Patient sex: F
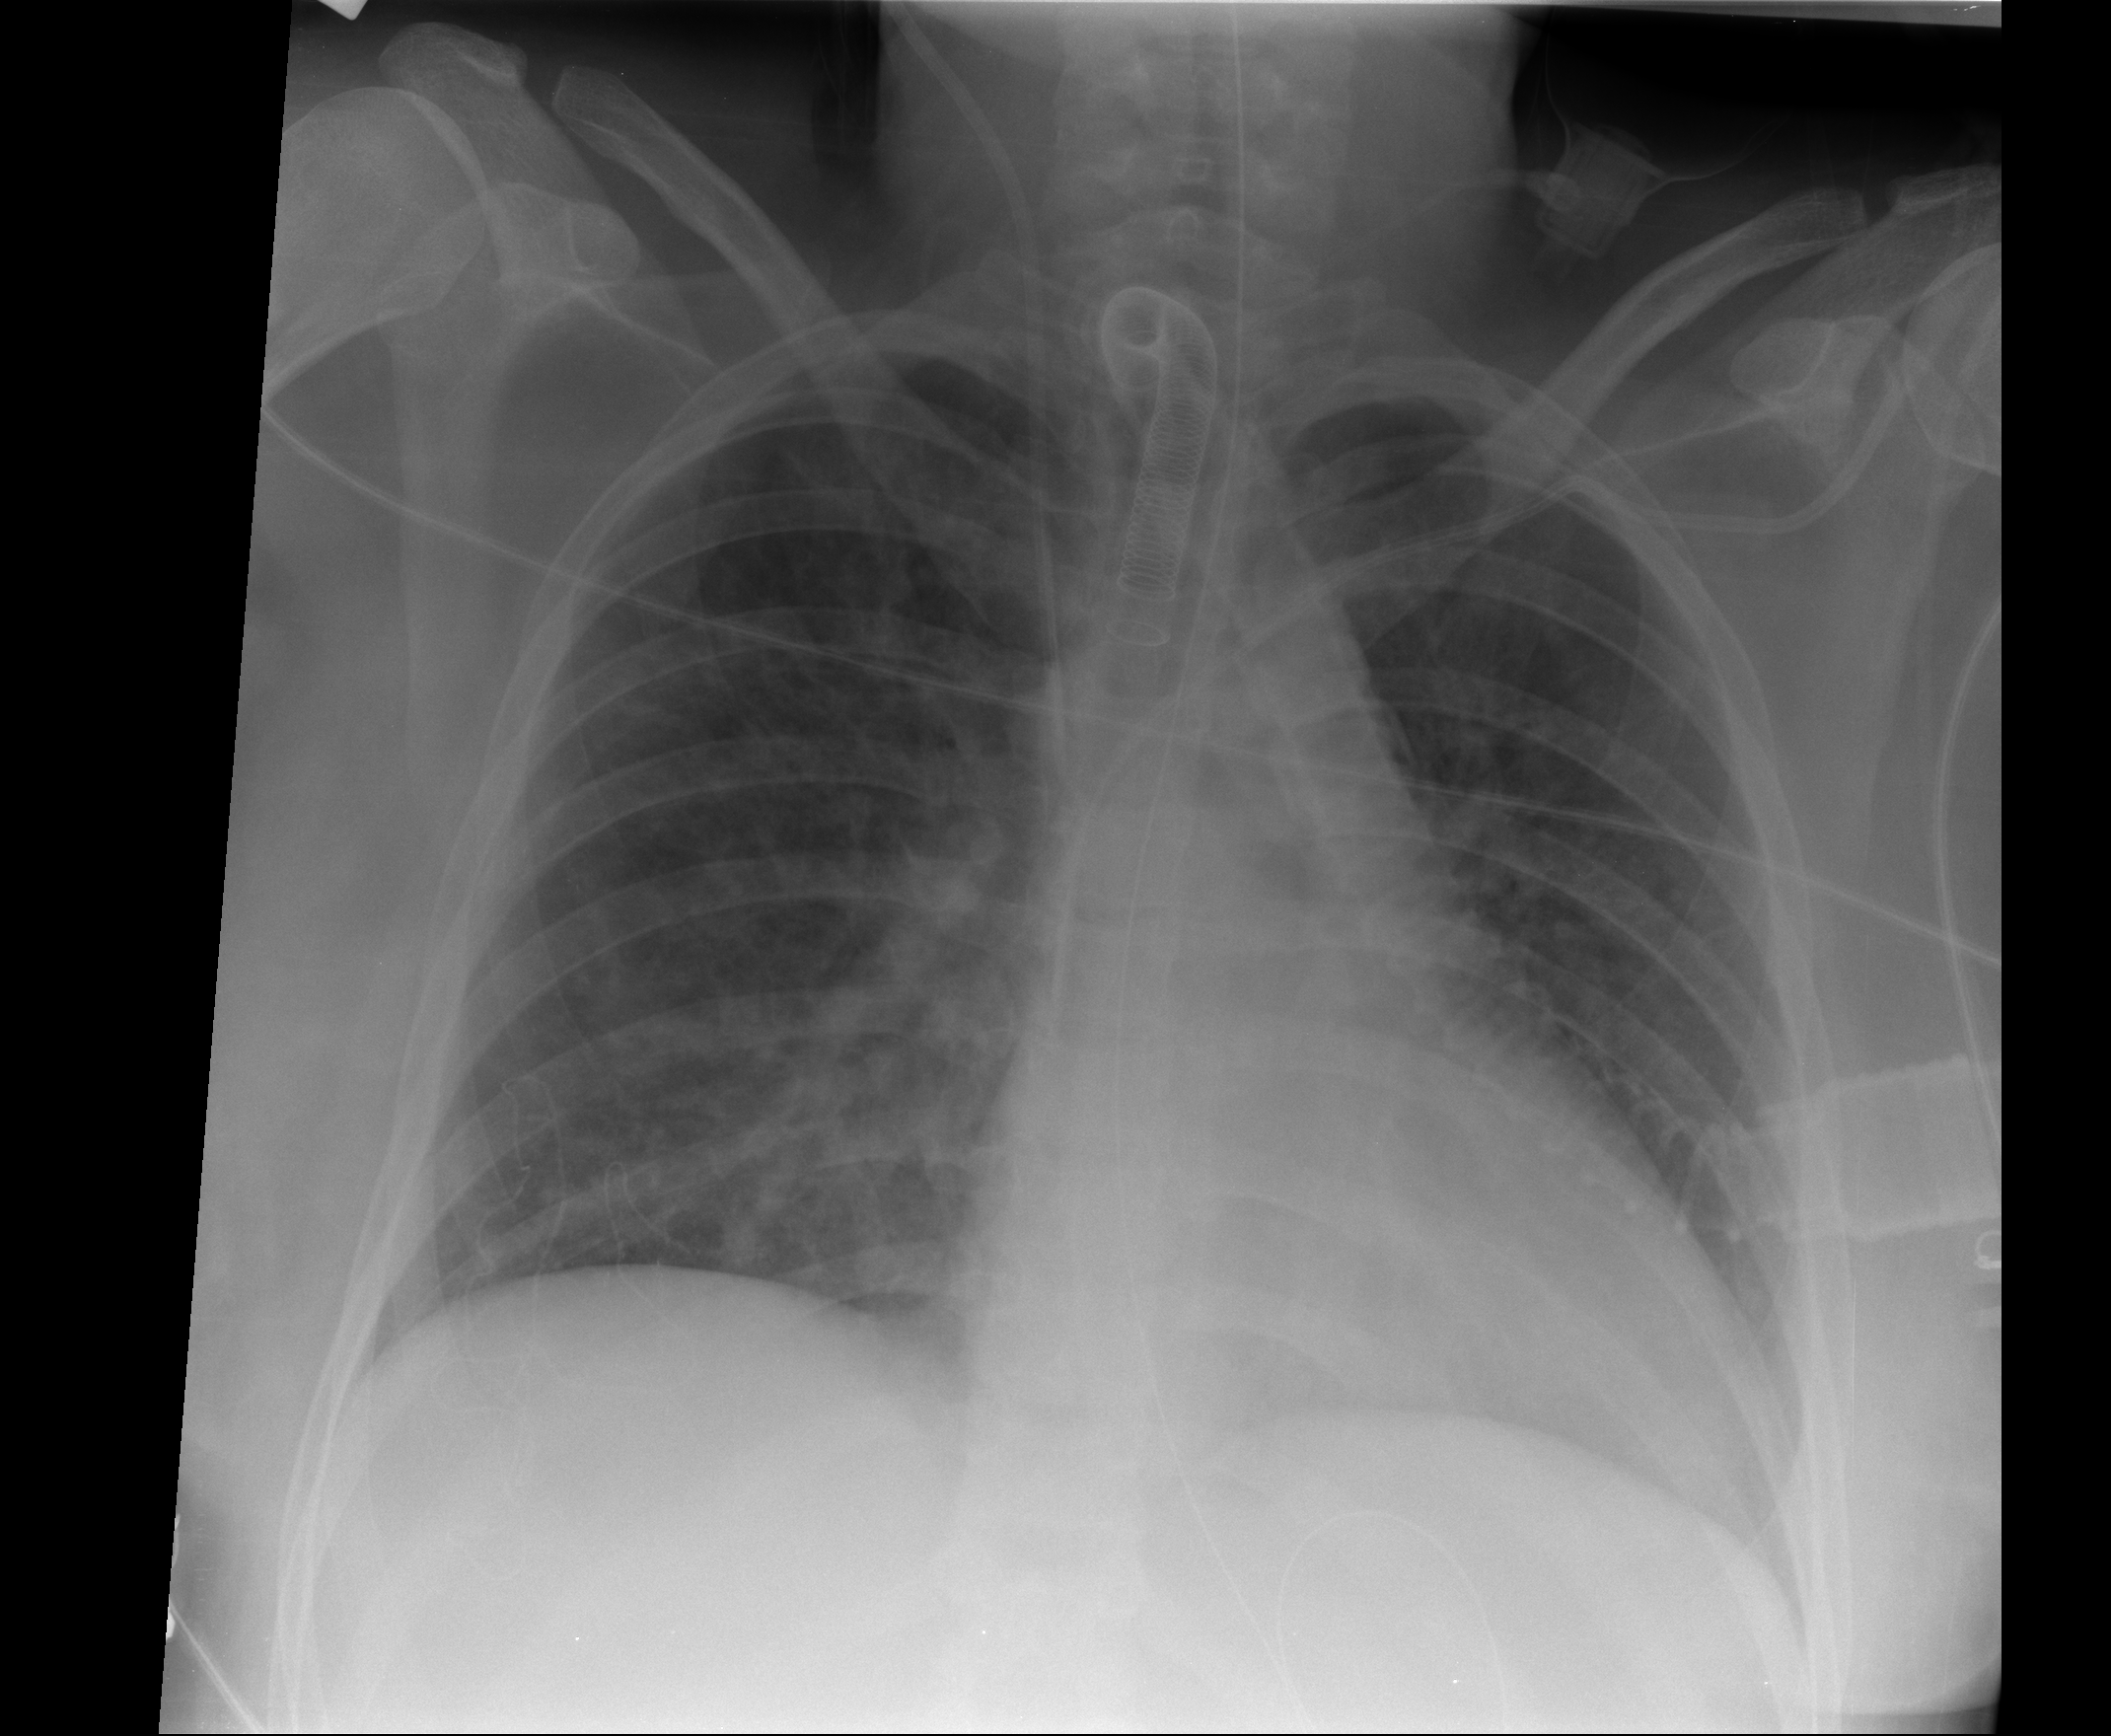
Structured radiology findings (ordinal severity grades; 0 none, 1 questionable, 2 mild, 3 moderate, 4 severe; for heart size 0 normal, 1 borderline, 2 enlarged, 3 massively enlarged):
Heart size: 2
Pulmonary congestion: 1
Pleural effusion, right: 0
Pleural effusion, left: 0
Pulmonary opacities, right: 1
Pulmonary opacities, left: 1
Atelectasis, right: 1
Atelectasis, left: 1